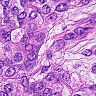
Metastatic tissue present: yes